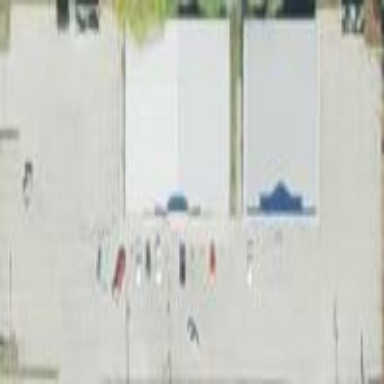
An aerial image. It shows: Parking area.